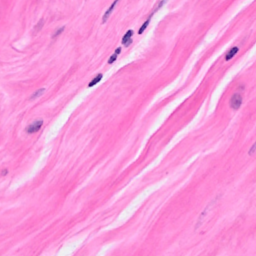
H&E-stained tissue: Breast